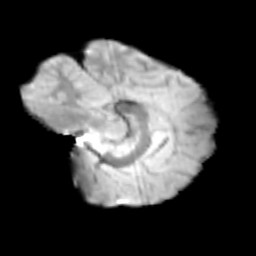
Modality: T2w
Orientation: sagittal
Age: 11
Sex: male
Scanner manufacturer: siemens
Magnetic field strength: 3 T
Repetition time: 3.8 s
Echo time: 0.07 s